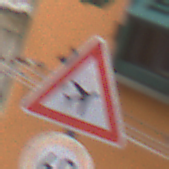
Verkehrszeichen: FlugbetriebLinks
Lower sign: Geschwindigkeit60
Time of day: Midday
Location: Outdoor (Urban)
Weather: Overcast
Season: NotSpecified
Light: Natural